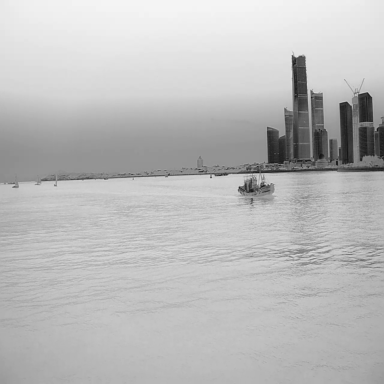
There are eight objects shown in the infrared image, including four bulk_carriers, three sailboats, and a container_ship.